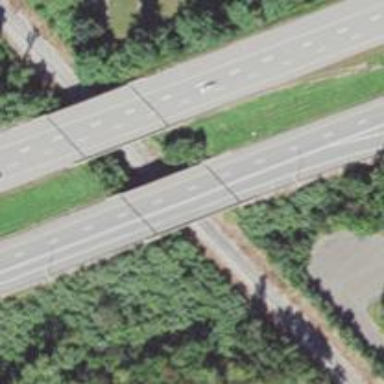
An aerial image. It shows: Motorway junction.